Aerial crown-view tile of a tropical tree (Barro Colorado Island, Panama), acquired 20240918:
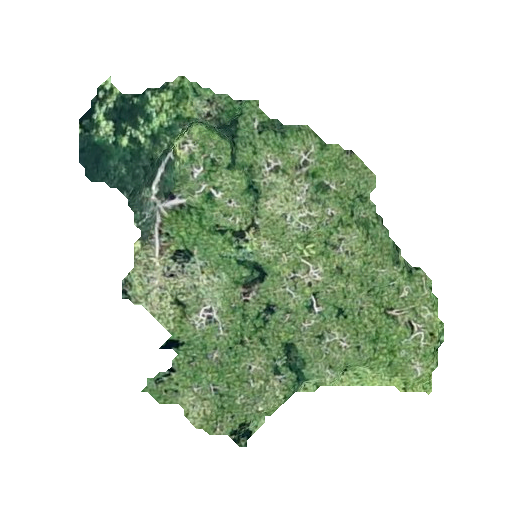
Species: Hura crepitans
GBIF accepted scientific name: Hura crepitans
Crown area: 126.888 m²